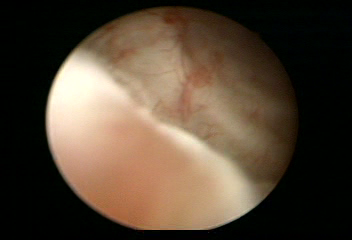
Modality: WLC
Class: Normal mucosa
Bladder cancer association: No